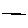
Label: line